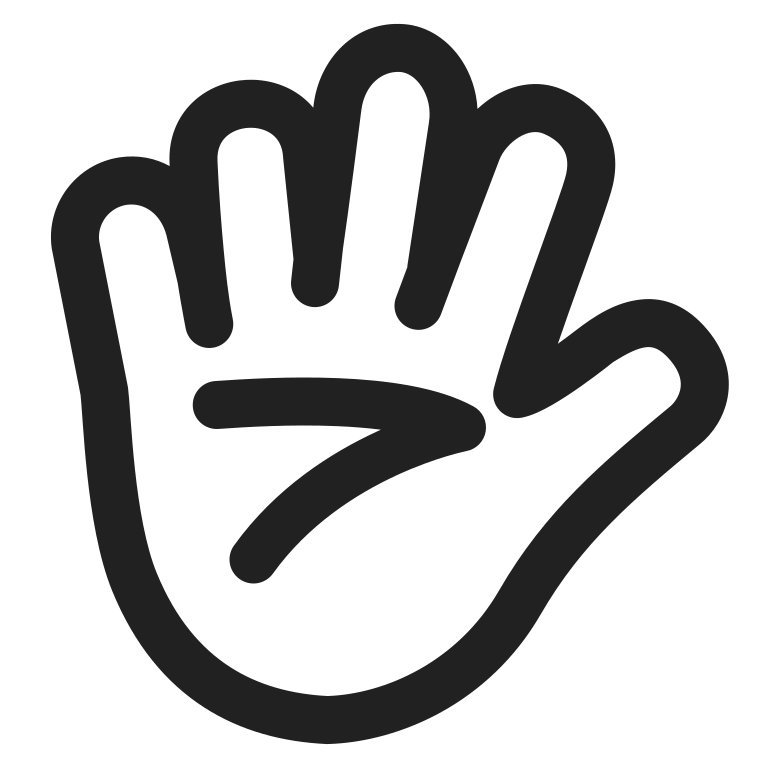
hand with fingers splayed high contrast default